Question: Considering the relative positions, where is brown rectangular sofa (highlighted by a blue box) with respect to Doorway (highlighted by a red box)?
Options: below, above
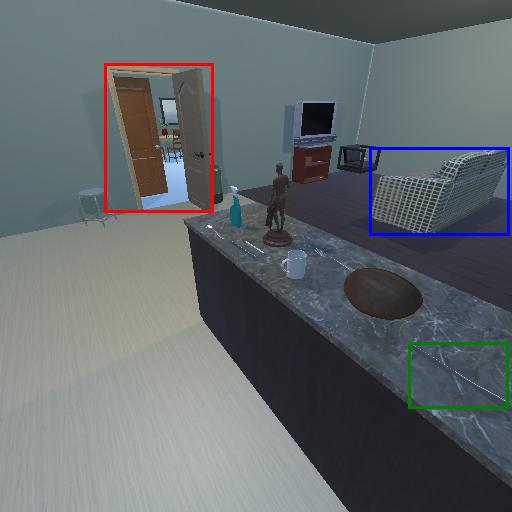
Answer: below